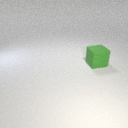
large green rubber cube